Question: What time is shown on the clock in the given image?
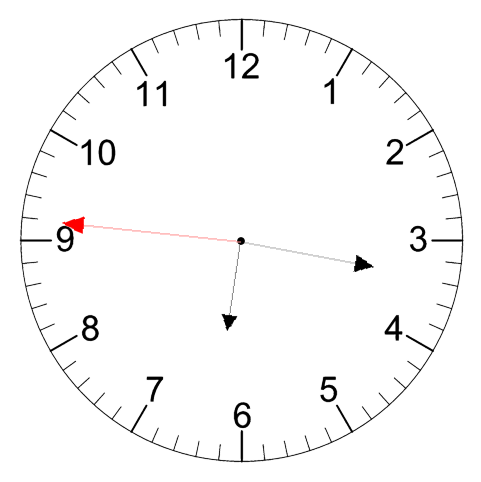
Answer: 06:16:46